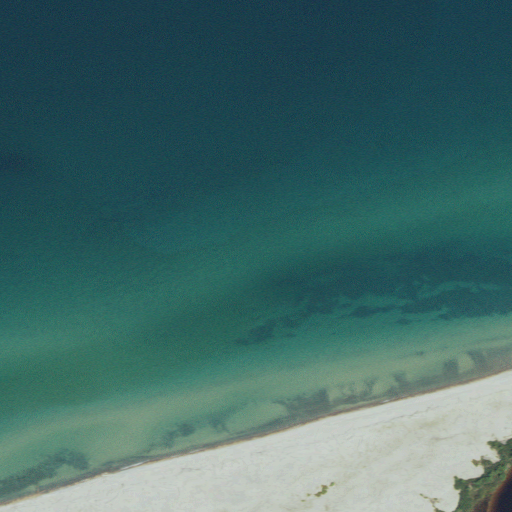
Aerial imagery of cape in Michigan named Lonesome Point containing open water and barren land